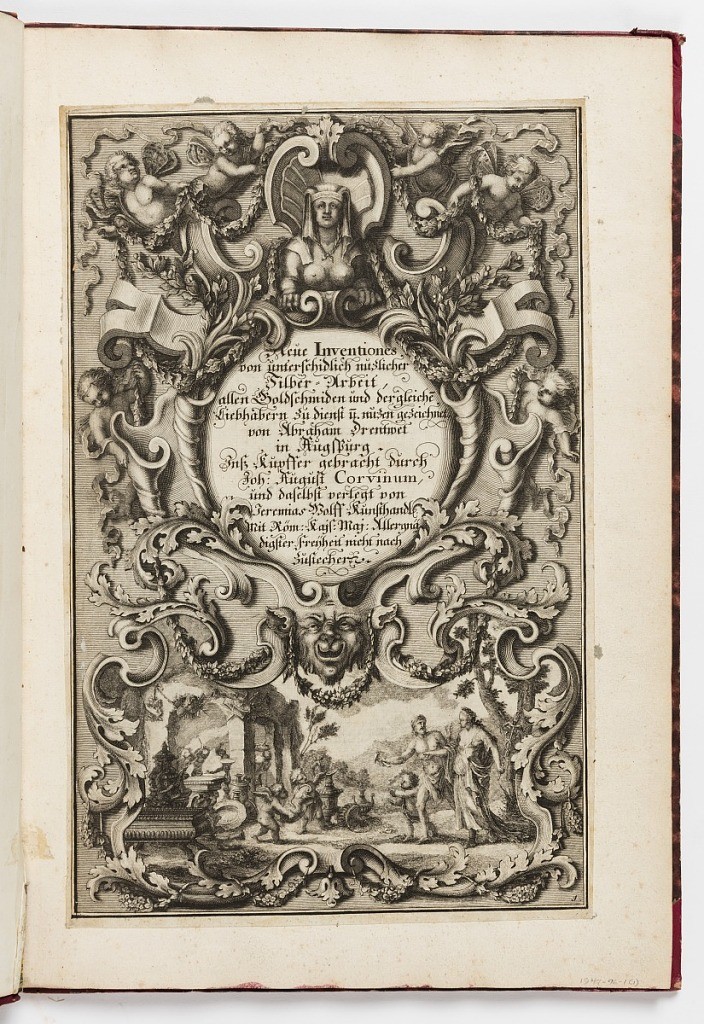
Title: Neüe inventiones von unterschiedlich nützlicher Silber-arbeit...gezeichnet von Abraham Drentwet in Augspurg. Inss. Kupffer gebracht durch Ioh : August Corvinim, und dasselbst verlegt von Jeremias Wolff... ; title page
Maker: Abraham Drentwet, German, 1647 – 1727
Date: ca. 1725
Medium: Black ink on paper, bound in half-leather and boards
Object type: Print
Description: y/dd: 6 pl., lacking t-p. SKB 957. Des neüen lauber-und goldschmied-buechs...Anderer Theil...Abraham Drentwet inv. et delin. : Ioseph Friderich Leopold excudit. A. V. 6pl. incl. t-p; numbered 7-12